Question: I was sure I understand this process, but when I dug deeper I saw I am wrong ;(
Let's take simple form, please notice that this form contains 3 fields
'''
$form = $this->createFormBuilder($defaultData, ['csrf_protection' => false])
->add('email', 'email')
->add('name', 'text')
->add('message', 'textarea')
->getForm()
->createView();
'''
which is rendered as
'''
{{ form(form, {'attr': {'novalidate': 'novalidate'}}) }}
'''
into

Built in "form" block from vendor\symfony\symfony\src\Symfony\Bridge\Twig\Resourcesiews\Form
orm_div_layout.html.twig looks like:
'''
{% block form %}
{% spaceless %}
{{ form_start(form) }}
{{ form_widget(form) }}
{{ form_end(form) }}
{% endspaceless %}
{% endblock form %}
'''
and form_widget(form)
'''
{% block form_widget %}
{% spaceless %}
{% if compound %}
{{ block('form_widget_compound') }}
{% else %}
{{ block('form_widget_simple') }}
{% endif %}
{% endspaceless %}
{% endblock form_widget %}
{% block form_widget_simple %}
{% spaceless %}
{% set type = type|default('text') %}
<input type="{{ type }}" {{ block('widget_attributes') }} {% if value is not empty %}value="{{ value }}" {% endif %}/>
{% endspaceless %}
{% endblock form_widget_simple %}
'''
Let's modify form and form_widget a bit:
'''
{% block form %}
{% spaceless %}
{{ form_start(form) }}
-form_widget before-
{{ form_widget(form) }}
-form_widget after-
{{ form_end(form) }}
{% endspaceless %}
{% endblock form %}
{% block form_widget %}
{% spaceless %}
- form_widget call -
{% if compound %}
- form_widget compound-
{{ block('form_widget_compound') }}
{% else %}
- form_widget simple-
{{ block('form_widget_simple') }}
{% endif %}
{% endspaceless %}
{% endblock form_widget %}
'''
then as an output I got (listing 5):
'''
<form name="form" method="post" action="" novalidate="novalidate">
-form_widget before-
- form_widget call -
- form_widget compound-
<div id="form" novalidate="novalidate">
<div>
<label for="form_email" class="required">Email</label>
<input type="email" id="form_email" name="form[email]" required="required" />
</div>
<div>
<label for="form_name" class="required">Name</label>
- form_widget call -
- form_widget simple-
<input type="text" id="form_name" name="form[name]" required="required" />
</div>
<div>
<label for="form_message" class="required">Message</label>
<textarea id="form_message" name="form[message]" required="required">Type your message here</textarea>
</div>
</div>
-form_widget after-
</form>
'''
we can easly notcie the flow
form -> form_widget (input parameter is the whole form) -> form_widget_compound -> form_rows (iterates form elements into next function) -> form_row -> form_widget (this call form element is passed as parameter)
or other words how email and message were rendered?
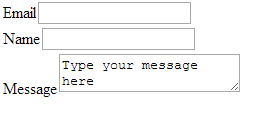
Answer: The form theming in SF2 uses inheritance. That means that if blocks named and are defined, neither your nor your fields will use . They will rather respectively use their own widget blocks: and .
Well, in , these two widget blocks are defined. Thus is not called for 2 of your fields. Thus your message is displayed 2 times instead of 4.
If you want to customize the rendering of these fields, you will have to create your own block definitions and in your custom form theme file.
The default form theme files are defined under . The default file used is .
Although the inheritance logic itself is indeed in the PHP code of the TWIG bridge, it does not define which block inherit from which other block.
Inheritance is actually defined in your classes. Each form type class sports a method that return the name of the form from which it inherits. The name of a form type is the result of the method of its associated form type class. For instance, with a built-in example, :
Textarea >> Text >> Field >> Form
All you have to do is to look for the methods and . Thus, by default, when rendering the textarea row, Twig will search the block , , and finally (the base default row). The first of these blocks that is defined in your form theme is rendered.
The definition of the blocks themselves happen in the form theme files.